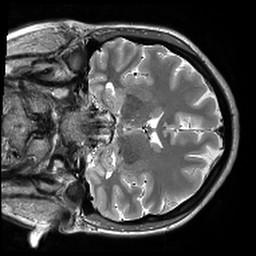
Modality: T2w
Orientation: coronal
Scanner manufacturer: siemens
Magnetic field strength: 3 T
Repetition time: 9.86 s
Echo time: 0.05 s